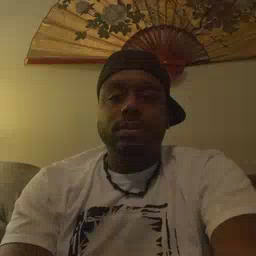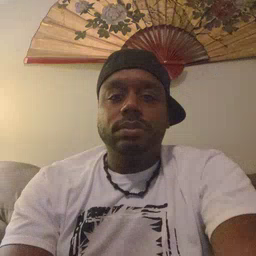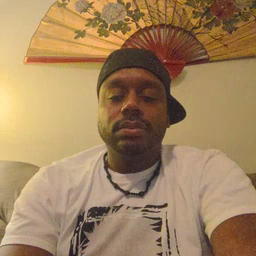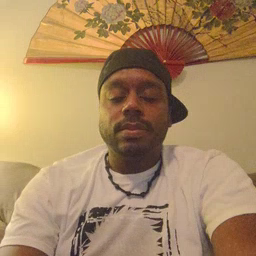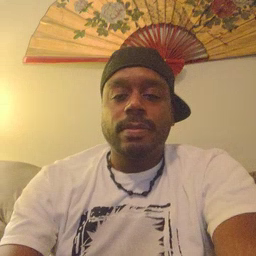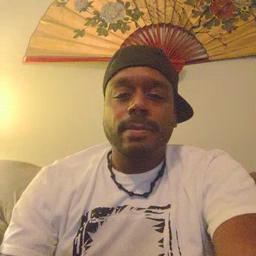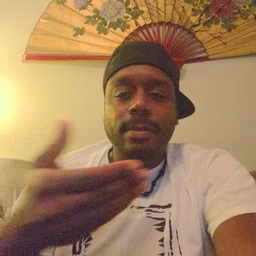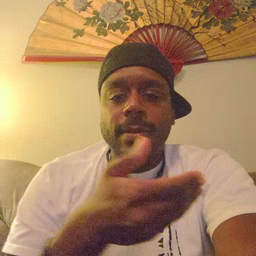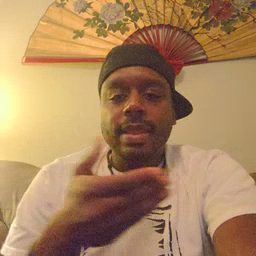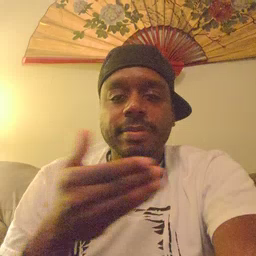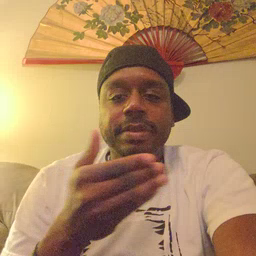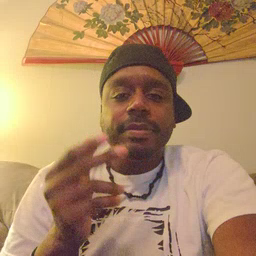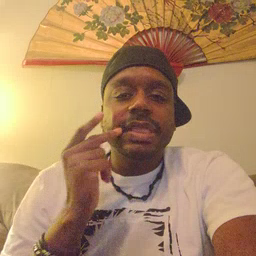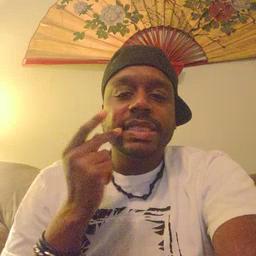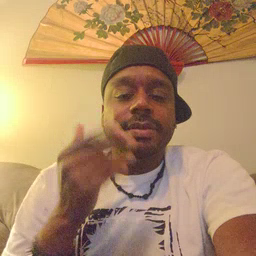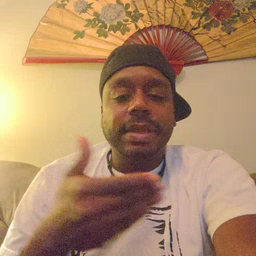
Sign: kitty